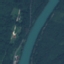
Land use / land cover: River